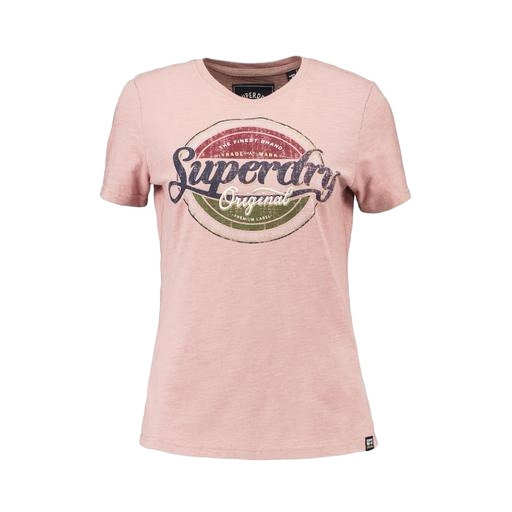
pink graphic t-shirt, pink woman's tee, pink graphic print tee, white background